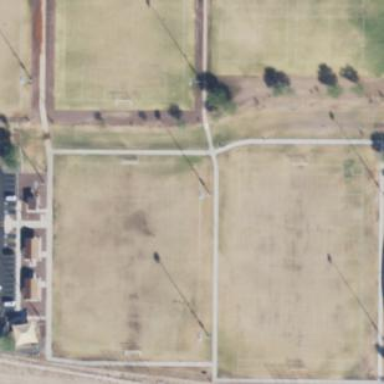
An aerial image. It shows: Soccer pitch for leisureland activities.